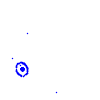
Particle: electron